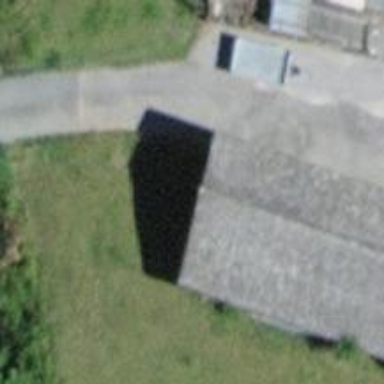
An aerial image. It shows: Rural barn.